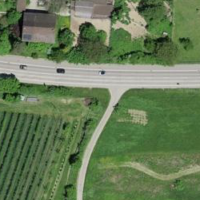
EUNIS habitat code: 25
Species observed at this site:
Lamium galeobdolon
Euphorbia lathyris
Castanea sativa